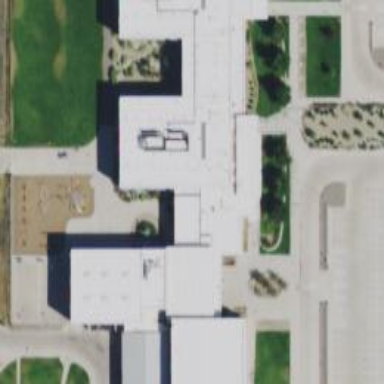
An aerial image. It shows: School building.